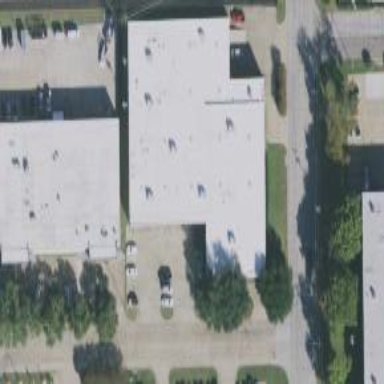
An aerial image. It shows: Office building.